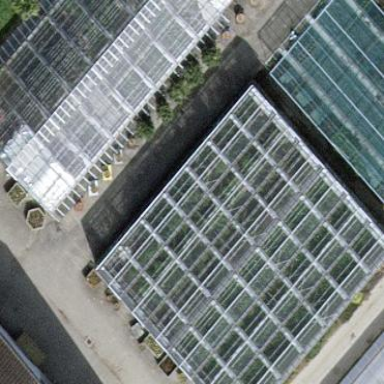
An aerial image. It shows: Greenhouse.